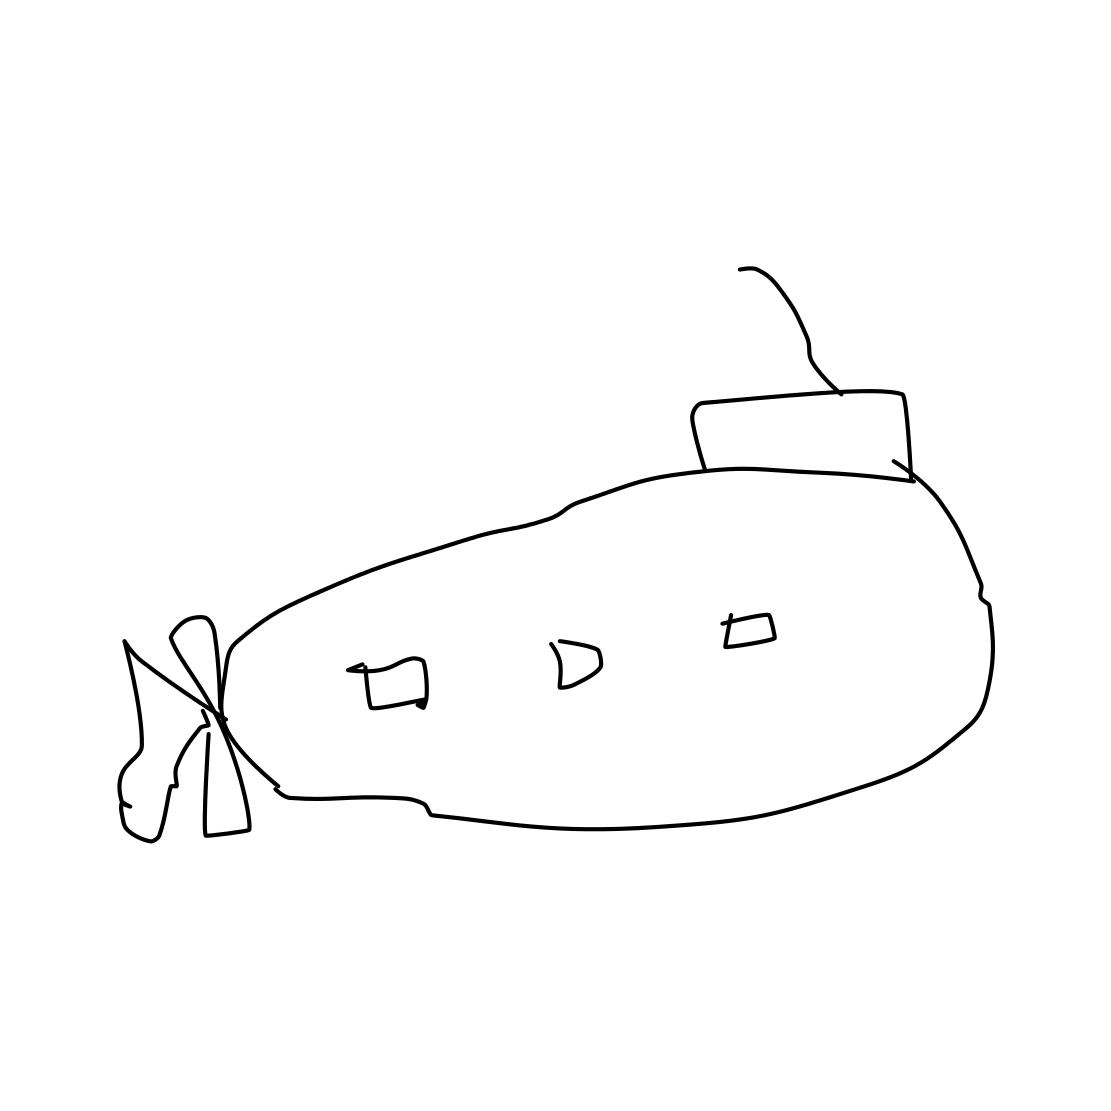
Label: submarine